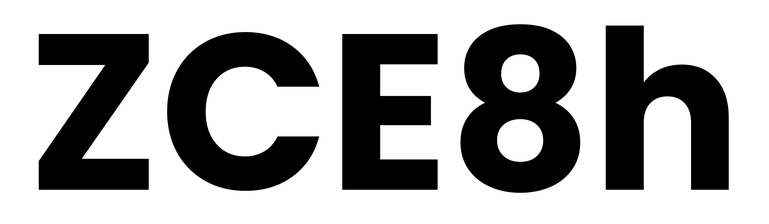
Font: Poppins-Bold